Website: home-depot
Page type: receipt
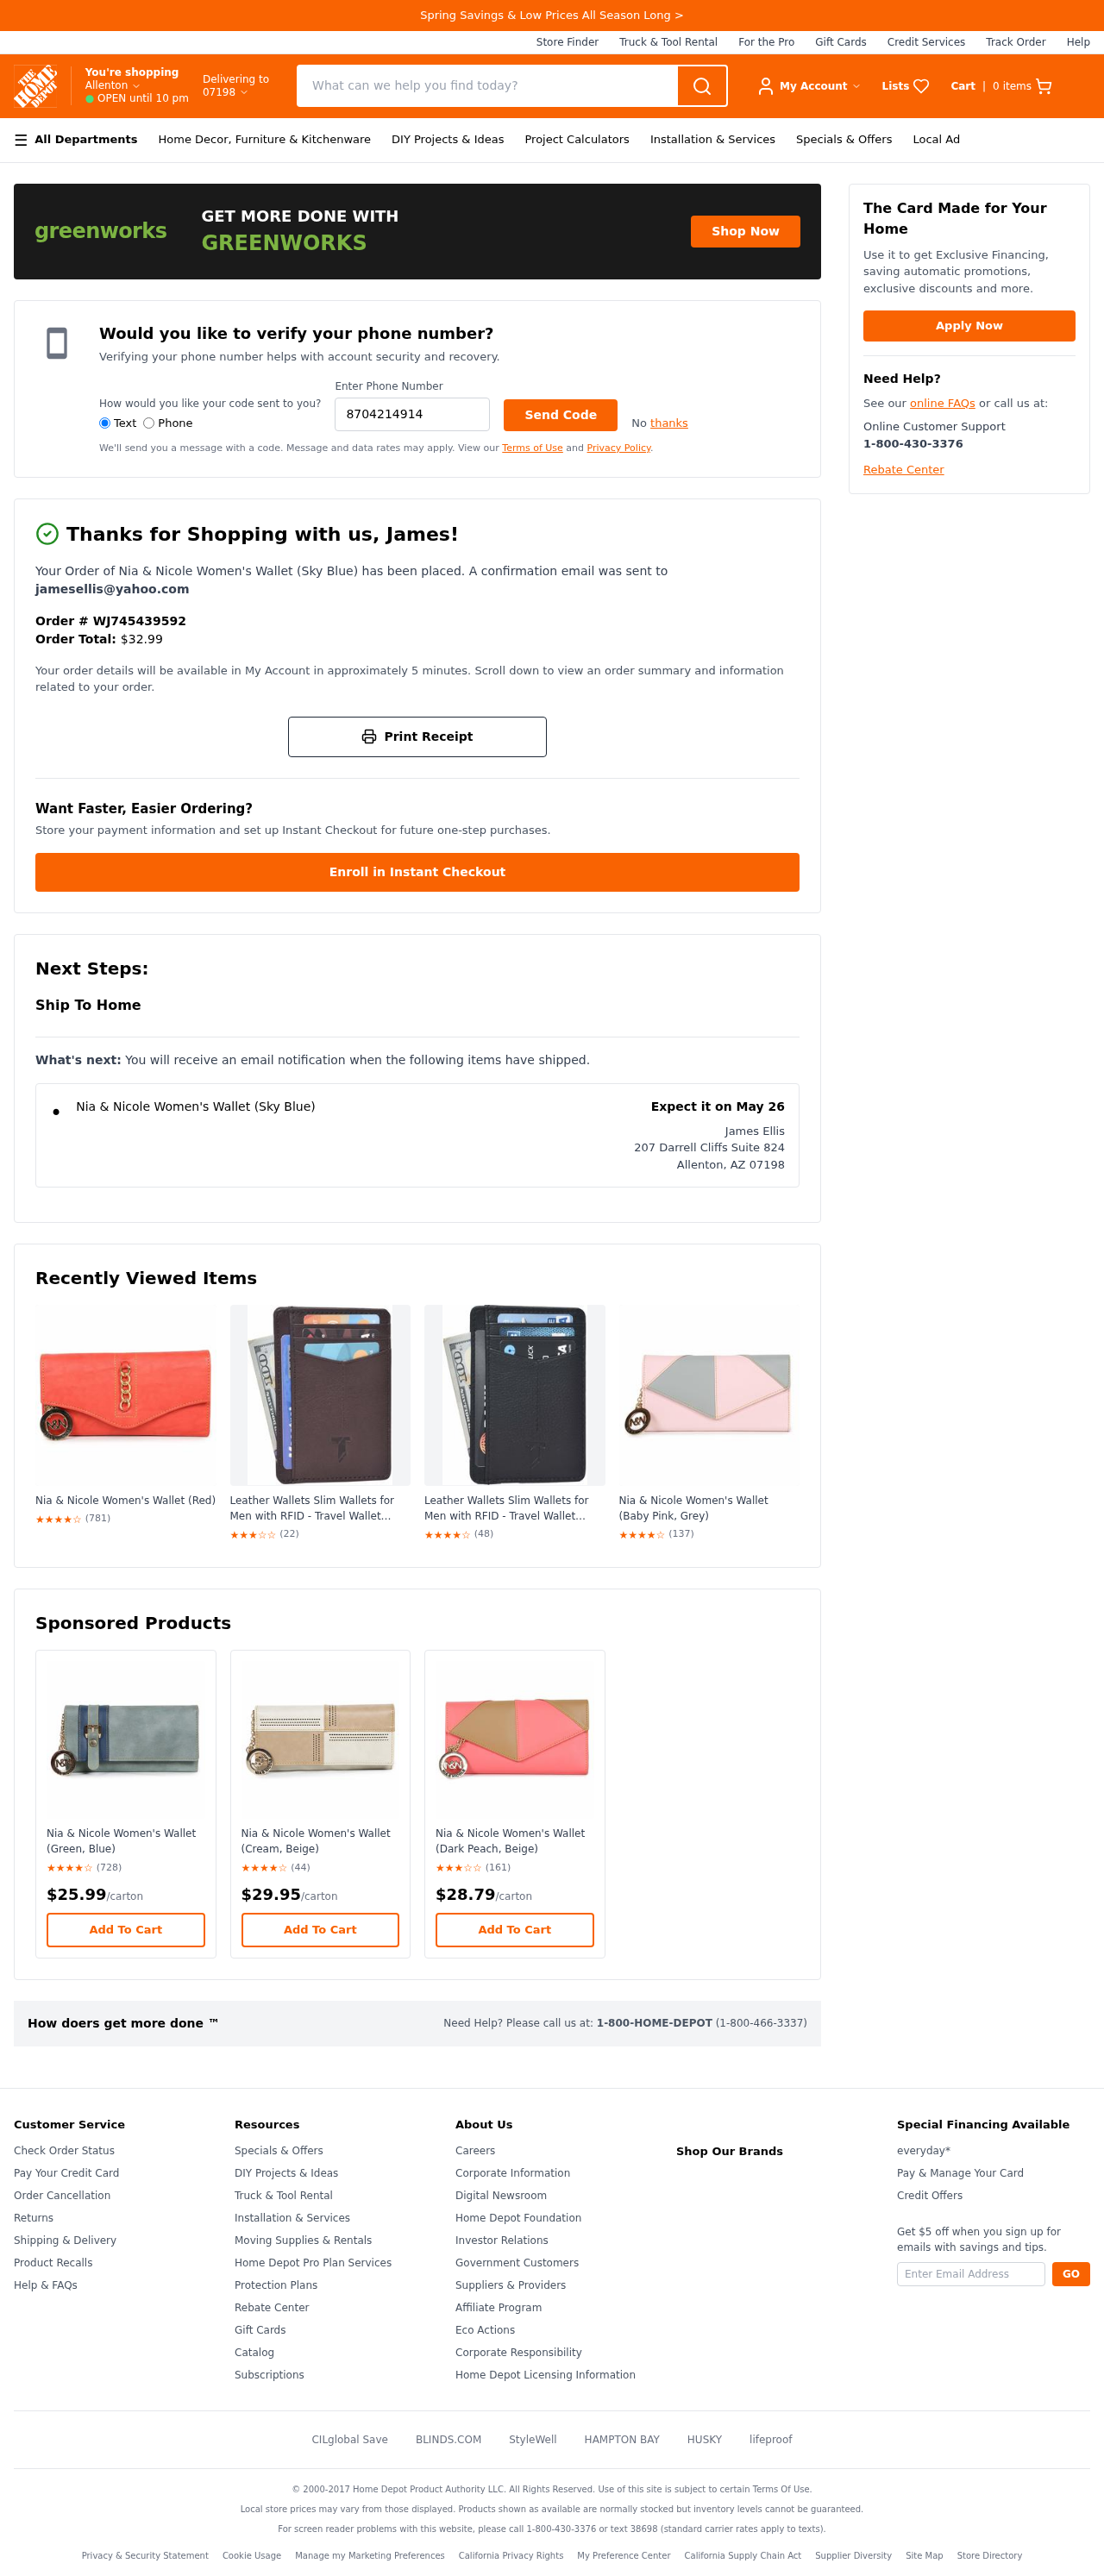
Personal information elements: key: PII_CITY
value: Allenton
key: PII_CITY_STATE_ZIP
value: Allenton, AZ 07198
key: PII_EMAIL
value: jamesellis@yahoo.com
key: PII_FIRSTNAME
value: James
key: PII_FULLNAME
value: James Ellis
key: PII_PHONE
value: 8704214914
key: PII_POSTCODE
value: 07198
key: PII_STREET
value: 207 Darrell Cliffs Suite 824
Product elements: key: PRODUCT1_NAME
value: Nia & Nicole Women's Wallet (Sky Blue)
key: PRODUCT2_NAME
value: Nia & Nicole Women's Wallet (Red)
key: PRODUCT2_RATING
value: ★★★★☆
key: PRODUCT2_NUM_RATINGS
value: (781)
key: PRODUCT3_NAME
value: Leather Wallets Slim Wallets for Men with RFID - Travel Wallet Wallets for Men RFID Blocking Front P
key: PRODUCT3_RATING
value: ★★★☆☆
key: PRODUCT3_NUM_RATINGS
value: (22)
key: PRODUCT4_NAME
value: Leather Wallets Slim Wallets for Men with RFID - Travel Wallet Wallets for Men RFID Blocking Front P
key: PRODUCT4_RATING
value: ★★★★☆
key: PRODUCT4_NUM_RATINGS
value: (48)
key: PRODUCT5_NAME
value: Nia & Nicole Women's Wallet (Baby Pink, Grey)
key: PRODUCT5_RATING
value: ★★★★☆
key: PRODUCT5_NUM_RATINGS
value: (137)
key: PRODUCT6_NAME
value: Nia & Nicole Women's Wallet (Green, Blue)
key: PRODUCT6_RATING
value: ★★★★☆
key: PRODUCT6_NUM_RATINGS
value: (728)
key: PRODUCT6_PRICE
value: $25.99
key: PRODUCT7_NAME
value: Nia & Nicole Women's Wallet (Cream, Beige)
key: PRODUCT7_RATING
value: ★★★★☆
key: PRODUCT7_NUM_RATINGS
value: (44)
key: PRODUCT7_PRICE
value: $29.95
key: PRODUCT8_NAME
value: Nia & Nicole Women's Wallet (Dark Peach, Beige)
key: PRODUCT8_RATING
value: ★★★☆☆
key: PRODUCT8_NUM_RATINGS
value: (161)
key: PRODUCT8_PRICE
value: $28.79
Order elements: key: ORDER_NUM_ITEMS
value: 0
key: ORDER_ID
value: WJ745439592
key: ORDER_TOTAL
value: $32.99
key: ORDER_DELIVERY_DATE
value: Expect it on May 26